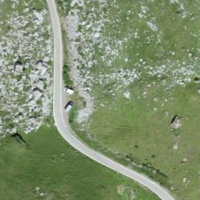
EUNIS habitat code: 23
Species observed at this site:
Oenanthe oenanthe
Marmota marmota